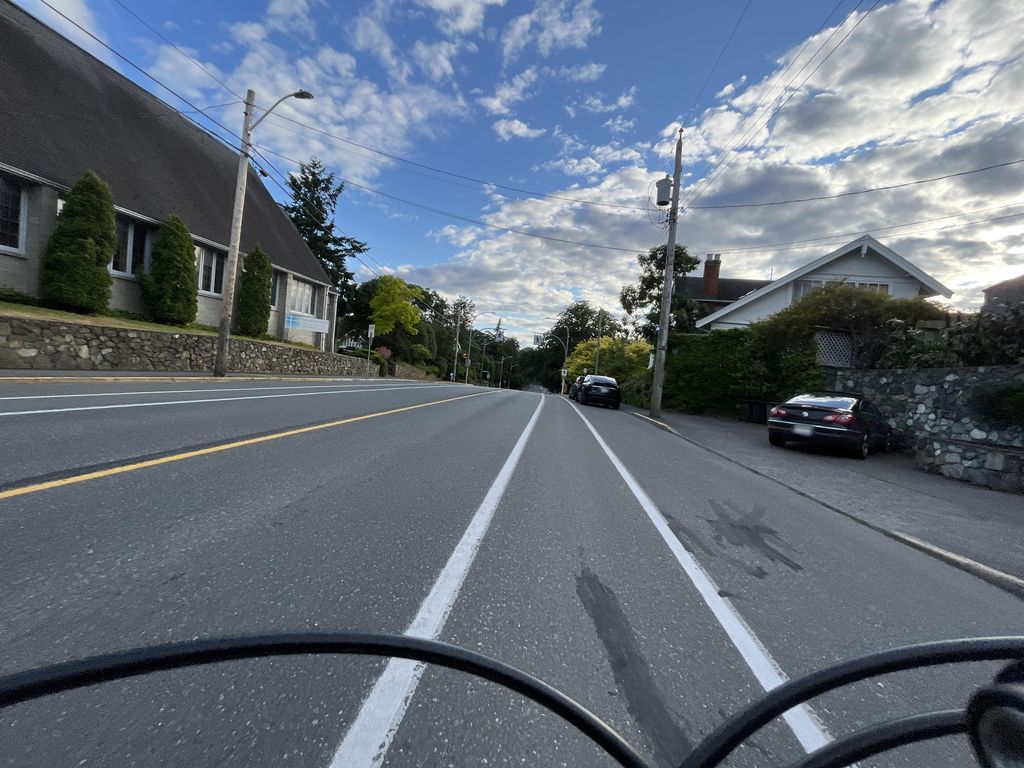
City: victoria